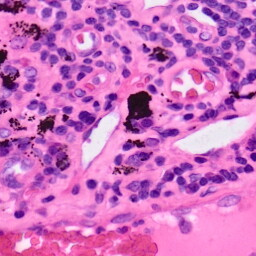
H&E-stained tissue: Lung